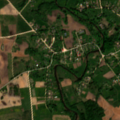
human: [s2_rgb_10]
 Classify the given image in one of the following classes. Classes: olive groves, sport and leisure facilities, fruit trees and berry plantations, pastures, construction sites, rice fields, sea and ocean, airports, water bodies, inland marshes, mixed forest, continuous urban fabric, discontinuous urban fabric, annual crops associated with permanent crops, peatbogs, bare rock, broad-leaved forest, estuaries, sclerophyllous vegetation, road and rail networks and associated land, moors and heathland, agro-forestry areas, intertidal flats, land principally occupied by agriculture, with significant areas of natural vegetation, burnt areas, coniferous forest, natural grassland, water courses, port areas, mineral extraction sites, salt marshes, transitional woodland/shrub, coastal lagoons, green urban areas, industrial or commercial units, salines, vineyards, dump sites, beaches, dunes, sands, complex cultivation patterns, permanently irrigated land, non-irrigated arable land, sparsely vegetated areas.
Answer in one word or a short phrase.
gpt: discontinuous urban fabric, non-irrigated arable land, complex cultivation patterns, land principally occupied by agriculture, with significant areas of natural vegetation